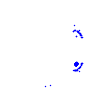
Particle: kaon